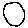
Label: circle